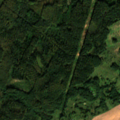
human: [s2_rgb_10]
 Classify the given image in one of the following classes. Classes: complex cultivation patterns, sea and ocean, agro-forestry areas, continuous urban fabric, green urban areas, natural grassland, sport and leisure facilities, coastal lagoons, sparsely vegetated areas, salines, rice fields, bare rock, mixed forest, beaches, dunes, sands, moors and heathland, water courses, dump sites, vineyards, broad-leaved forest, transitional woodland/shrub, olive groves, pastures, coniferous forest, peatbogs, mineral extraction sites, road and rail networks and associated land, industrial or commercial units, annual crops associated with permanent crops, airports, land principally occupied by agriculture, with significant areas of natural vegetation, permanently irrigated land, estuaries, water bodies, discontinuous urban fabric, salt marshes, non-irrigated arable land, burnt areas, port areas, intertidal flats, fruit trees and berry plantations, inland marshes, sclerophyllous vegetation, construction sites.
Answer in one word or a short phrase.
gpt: non-irrigated arable land, pastures, land principally occupied by agriculture, with significant areas of natural vegetation, mixed forest, transitional woodland/shrub